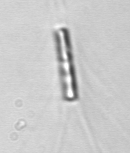
Label: Chaetoceros_subtilis